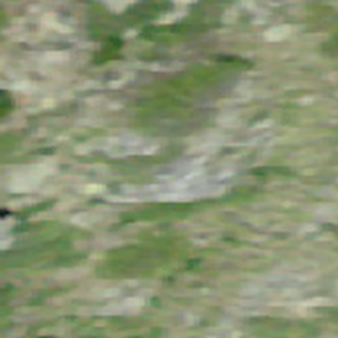
Label: other